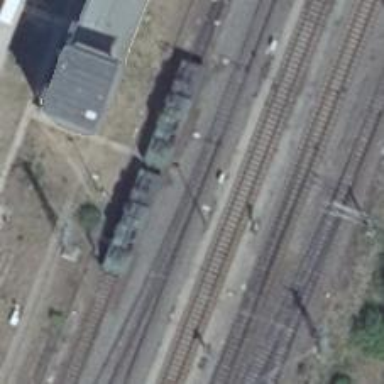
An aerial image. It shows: Railway switch.